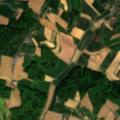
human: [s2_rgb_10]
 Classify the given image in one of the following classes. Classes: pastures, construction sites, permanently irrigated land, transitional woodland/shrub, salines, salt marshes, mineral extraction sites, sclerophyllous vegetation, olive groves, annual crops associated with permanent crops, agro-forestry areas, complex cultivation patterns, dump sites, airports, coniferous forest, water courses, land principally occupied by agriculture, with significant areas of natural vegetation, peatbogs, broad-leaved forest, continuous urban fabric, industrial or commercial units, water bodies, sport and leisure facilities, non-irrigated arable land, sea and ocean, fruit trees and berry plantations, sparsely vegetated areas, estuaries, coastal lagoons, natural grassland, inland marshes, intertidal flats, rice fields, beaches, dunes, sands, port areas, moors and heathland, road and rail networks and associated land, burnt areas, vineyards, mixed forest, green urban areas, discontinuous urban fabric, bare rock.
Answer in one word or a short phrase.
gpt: non-irrigated arable land, complex cultivation patterns, land principally occupied by agriculture, with significant areas of natural vegetation, broad-leaved forest